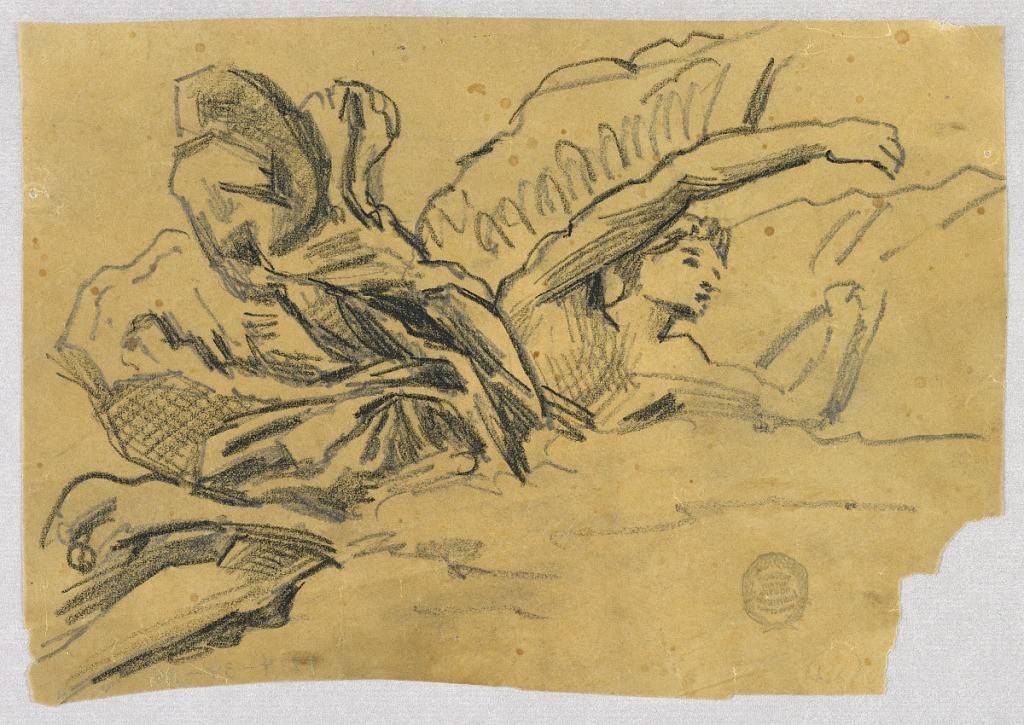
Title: Study of an Angel with Drapery
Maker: Francis Augustus Lathrop, American, 1849–1909
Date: ca. 1895
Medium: Graphite and black crayon on tracing paper
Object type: Drawing
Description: Angel in drapery, arms raised, possibly lying on a cloud.